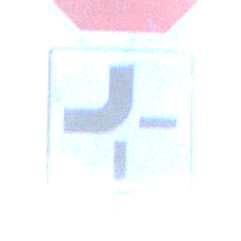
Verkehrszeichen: VerlaufVorfahrtsstrasse2
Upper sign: Stop
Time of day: MorningAfternoon
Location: Outdoor (Nature)
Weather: PartlyCloudy
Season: NotSpecified
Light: Natural